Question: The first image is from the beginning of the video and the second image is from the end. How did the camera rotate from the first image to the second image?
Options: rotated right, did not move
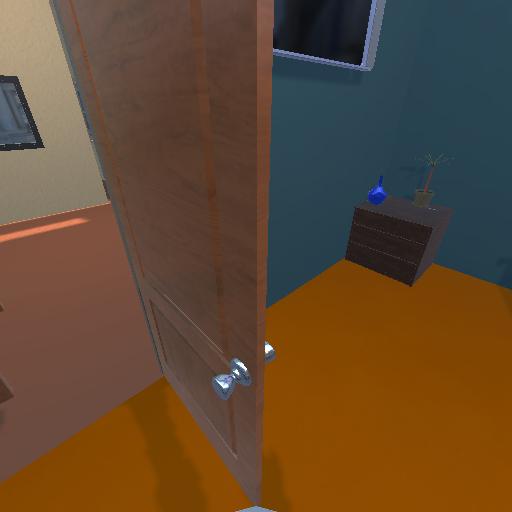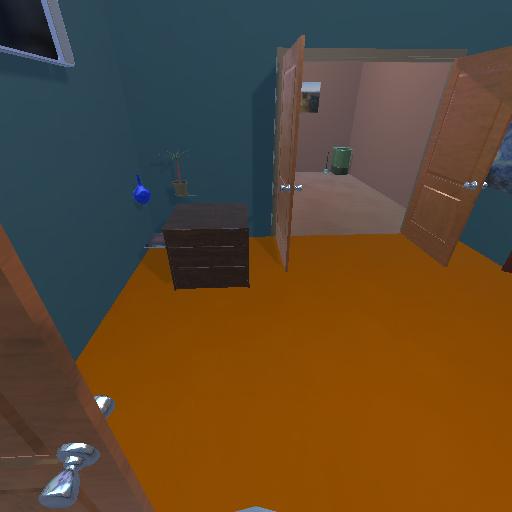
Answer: rotated right